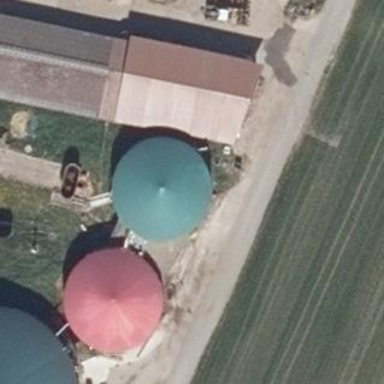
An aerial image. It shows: Storage tank with man-made structure.